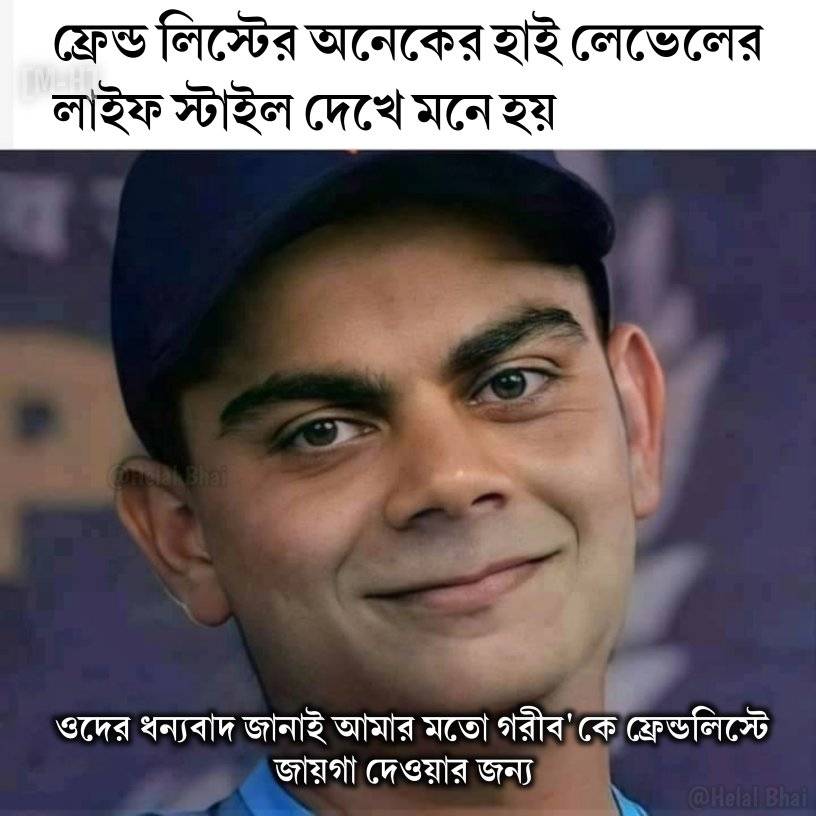
Text: ফ্রেন্ড লিস্টের অনেকের হাই লেভেলের লাইফ স্টাইল দেখে মনে হয় ওদের ধন্যবাদ জানাই আমার মতো গরীবকে ফ্রেন্ডলিস্টে জায়গা দেওয়ার জন্য
Label: Non Hate